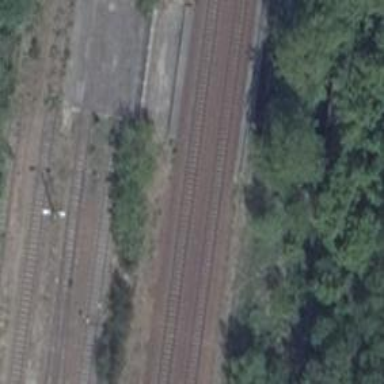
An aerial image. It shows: Railway bridge with electrified contact lines.